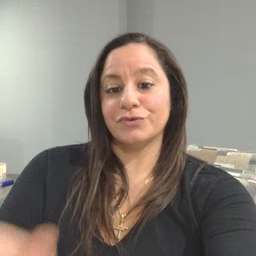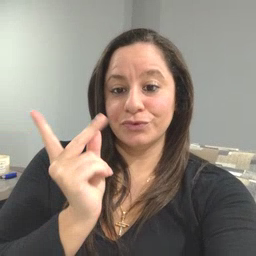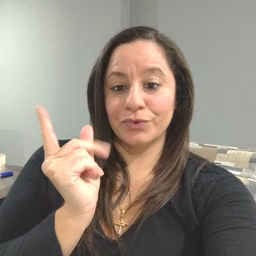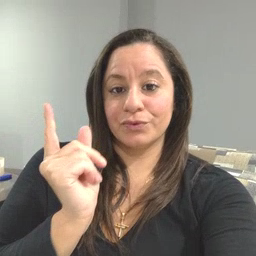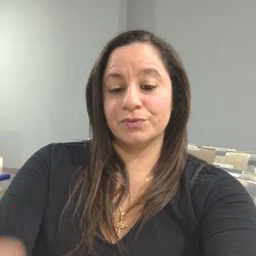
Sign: dog